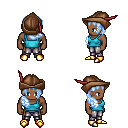
a pixel art fantasy rpg character, male body template, human, dark skin, teal pirate shirt, metal pants, white cyan right-swept hairstyle, leather cap, gold boots, four views (front, back, left, right), 2x2 character sprite sheet, small pixel art, hard edges, no anti-aliasing